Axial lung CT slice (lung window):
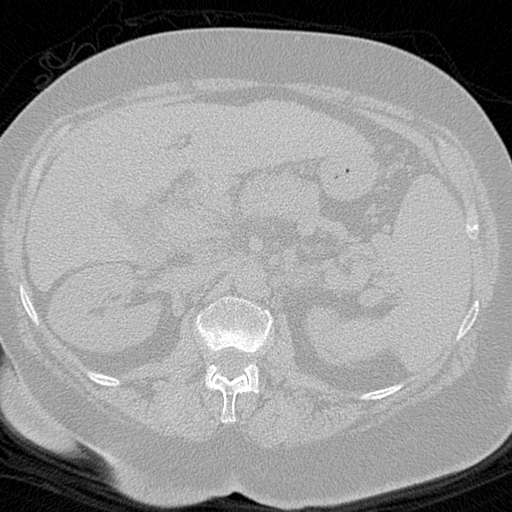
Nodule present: no